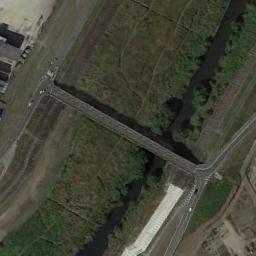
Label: bridge